Question: Based on the <URL>, I created a dataset in a SSRS report which returns results like this:

I want to hide rows which contain only 0 using the dataset filtering feature, so that the tablix shows something like this:
'''
5 178
399 141
0 750
12 6
0 26
'''
How do I do that?
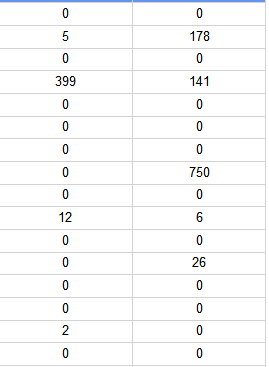
Answer: Set the expression (click the fx button) in your filter to be:
'''
=Fields!ColumnA.Value + Fields!ColumnB.Value
'''
Operator: >
and Value: 0